You are looking at the unprocessed time series of a bearing vibration snapshot. What is the most likely bearing condition (normal, inner_race, outer_race, ball)?
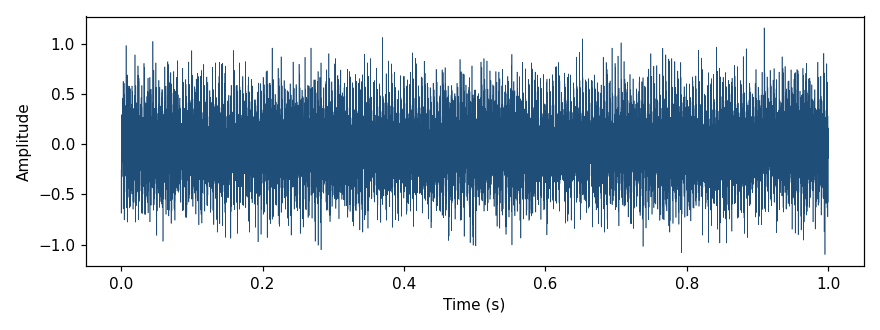
Answer: outer_race